Question: '''
System-> Window-7(32 bits)
Eclipse->eclipse galileo
TortoiseSVN->TortoiseSVN-1.6.16.21511-win32-svn-1.6.17
'''
When I install to my system and I restart my Eclipse it gives me error(In Image) ,What happen Actually?
But when I uninstall and restart my system Eclipse works fine...

.log file::
'''
!SESSION 2011-12-10 14:06:13.040 -----------------------------------------------
eclipse.buildId=unknown
java.version=1.6.0_24
java.vendor=Sun Microsystems Inc.
BootLoader constants: OS=win32, ARCH=x86, WS=win32, NL=en_US
Framework arguments: -product org.eclipse.epp.package.jee.product
Command-line arguments: -os win32 -ws win32 -arch x86 -product org.eclipse.epp.package.jee.product
This is a continuation of log file F:\Android projects\.metadata\.bak_0.log
Created Time: 2011-12-10 15:28:18.210
!ENTRY org.eclipse.ltk.ui.refactoring 4 10000 2011-12-10 15:28:18.211
!MESSAGE Internal Error
!STACK 1
Java Model Exception: Core Exception [code 273] Problems encountered while deleting resources.
at org.eclipse.jdt.internal.core.BatchOperation.executeOperation(BatchOperation.java:50)
at org.eclipse.jdt.internal.core.JavaModelOperation.run(JavaModelOperation.java:728)
at org.eclipse.core.internal.resources.Workspace.run(Workspace.java:1800)
at org.eclipse.jdt.core.JavaCore.run(JavaCore.java:4694)
at org.eclipse.jdt.internal.corext.refactoring.changes.DynamicValidationStateChange.perform(DynamicValidationStateChange.java:101)
at org.eclipse.ltk.core.refactoring.CompositeChange.perform(CompositeChange.java:278)
at org.eclipse.jdt.internal.corext.refactoring.changes.DynamicValidationStateChange.access$0(DynamicValidationStateChange.java:1)
at org.eclipse.jdt.internal.corext.refactoring.changes.DynamicValidationStateChange$1.run(DynamicValidationStateChange.java:98)
at org.eclipse.jdt.internal.core.BatchOperation.executeOperation(BatchOperation.java:39)
at org.eclipse.jdt.internal.core.JavaModelOperation.run(JavaModelOperation.java:728)
at org.eclipse.core.internal.resources.Workspace.run(Workspace.java:1800)
at org.eclipse.jdt.core.JavaCore.run(JavaCore.java:4694)
at org.eclipse.jdt.internal.corext.refactoring.changes.DynamicValidationStateChange.perform(DynamicValidationStateChange.java:101)
at org.eclipse.ltk.core.refactoring.CompositeChange.perform(CompositeChange.java:278)
at org.eclipse.ltk.core.refactoring.PerformChangeOperation$1.run(PerformChangeOperation.java:260)
at org.eclipse.core.internal.resources.Workspace.run(Workspace.java:1800)
at org.eclipse.ltk.core.refactoring.PerformChangeOperation.executeChange(PerformChangeOperation.java:308)
at org.eclipse.ltk.internal.ui.refactoring.UIPerformChangeOperation.executeChange(UIPerformChangeOperation.java:92)
at org.eclipse.ltk.core.refactoring.PerformChangeOperation.run(PerformChangeOperation.java:220)
at org.eclipse.core.internal.resources.Workspace.run(Workspace.java:1800)
at org.eclipse.ltk.internal.ui.refactoring.WorkbenchRunnableAdapter.run(WorkbenchRunnableAdapter.java:87)
at org.eclipse.jface.operation.ModalContext$ModalContextThread.run(ModalContext.java:121)
Contains: Could not delete '/VC California/lib'.
org.eclipse.core.internal.resources.ResourceException: Problems encountered while deleting resources.
at org.eclipse.core.internal.localstore.FileSystemResourceManager.delete(FileSystemResourceManager.java:257)
at org.eclipse.core.internal.resources.ResourceTree.internalDeleteFolder(ResourceTree.java:351)
at org.eclipse.core.internal.resources.ResourceTree.standardDeleteFolder(ResourceTree.java:793)
at org.eclipse.core.internal.resources.Resource.unprotectedDelete(Resource.java:1768)
at org.eclipse.core.internal.resources.Resource.delete(Resource.java:724)
at org.eclipse.ltk.core.refactoring.resource.DeleteResourceChange.perform(DeleteResourceChange.java:138)
at org.eclipse.ltk.core.refactoring.CompositeChange.perform(CompositeChange.java:278)
at org.eclipse.jdt.internal.corext.refactoring.changes.DynamicValidationStateChange.access$0(DynamicValidationStateChange.java:1)
at org.eclipse.jdt.internal.corext.refactoring.changes.DynamicValidationStateChange$1.run(DynamicValidationStateChange.java:98)
at org.eclipse.jdt.internal.core.BatchOperation.executeOperation(BatchOperation.java:39)
at org.eclipse.jdt.internal.core.JavaModelOperation.run(JavaModelOperation.java:728)
at org.eclipse.core.internal.resources.Workspace.run(Workspace.java:1800)
at org.eclipse.jdt.core.JavaCore.run(JavaCore.java:4694)
at org.eclipse.jdt.internal.corext.refactoring.changes.DynamicValidationStateChange.perform(DynamicValidationStateChange.java:101)
at org.eclipse.ltk.core.refactoring.CompositeChange.perform(CompositeChange.java:278)
at org.eclipse.jdt.internal.corext.refactoring.changes.DynamicValidationStateChange.access$0(DynamicValidationStateChange.java:1)
at org.eclipse.jdt.internal.corext.refactoring.changes.DynamicValidationStateChange$1.run(DynamicValidationStateChange.java:98)
at org.eclipse.jdt.internal.core.BatchOperation.executeOperation(BatchOperation.java:39)
at org.eclipse.jdt.internal.core.JavaModelOperation.run(JavaModelOperation.java:728)
at org.eclipse.core.internal.resources.Workspace.run(Workspace.java:1800)
at org.eclipse.jdt.core.JavaCore.run(JavaCore.java:4694)
at org.eclipse.jdt.internal.corext.refactoring.changes.DynamicValidationStateChange.perform(DynamicValidationStateChange.java:101)
at org.eclipse.ltk.core.refactoring.CompositeChange.perform(CompositeChange.java:278)
at org.eclipse.ltk.core.refactoring.PerformChangeOperation$1.run(PerformChangeOperation.java:260)
at org.eclipse.core.internal.resources.Workspace.run(Workspace.java:1800)
at org.eclipse.ltk.core.refactoring.PerformChangeOperation.executeChange(PerformChangeOperation.java:308)
at org.eclipse.ltk.internal.ui.refactoring.UIPerformChangeOperation.executeChange(UIPerformChangeOperation.java:92)
at org.eclipse.ltk.core.refactoring.PerformChangeOperation.run(PerformChangeOperation.java:220)
at org.eclipse.core.internal.resources.Workspace.run(Workspace.java:1800)
at org.eclipse.ltk.internal.ui.refactoring.WorkbenchRunnableAdapter.run(WorkbenchRunnableAdapter.java:87)
at org.eclipse.jface.operation.ModalContext$ModalContextThread.run(ModalContext.java:121)
Contains: Problems encountered while deleting files.
Contains: Could not delete: F:\Android projects\VC California\libdmarvel-android-sdk-core.jar.
Contains: Could not delete: F:\Android projects\VC California\lib.
Caused by: org.eclipse.core.internal.resources.ResourceException: Problems encountered while deleting resources.
at org.eclipse.core.internal.resources.Resource.delete(Resource.java:737)
at org.eclipse.ltk.core.refactoring.resource.DeleteResourceChange.perform(DeleteResourceChange.java:138)
at org.eclipse.ltk.core.refactoring.CompositeChange.perform(CompositeChange.java:278)
at org.eclipse.jdt.internal.corext.refactoring.changes.DynamicValidationStateChange.access$0(DynamicValidationStateChange.java:1)
at org.eclipse.jdt.internal.corext.refactoring.changes.DynamicValidationStateChange$1.run(DynamicValidationStateChange.java:98)
at org.eclipse.jdt.internal.core.BatchOperation.executeOperation(BatchOperation.java:39)
at org.eclipse.jdt.internal.core.JavaModelOperation.run(JavaModelOperation.java:728)
at org.eclipse.core.internal.resources.Workspace.run(Workspace.java:1800)
at org.eclipse.jdt.core.JavaCore.run(JavaCore.java:4694)
at org.eclipse.jdt.internal.corext.refactoring.changes.DynamicValidationStateChange.perform(DynamicValidationStateChange.java:101)
at org.eclipse.ltk.core.refactoring.CompositeChange.perform(CompositeChange.java:278)
at org.eclipse.jdt.internal.corext.refactoring.changes.DynamicValidationStateChange.access$0(DynamicValidationStateChange.java:1)
at org.eclipse.jdt.internal.corext.refactoring.changes.DynamicValidationStateChange$1.run(DynamicValidationStateChange.java:98)
at org.eclipse.jdt.internal.core.BatchOperation.executeOperation(BatchOperation.java:39)
at org.eclipse.jdt.internal.core.JavaModelOperation.run(JavaModelOperation.java:728)
at org.eclipse.core.internal.resources.Workspace.run(Workspace.java:1800)
at org.eclipse.jdt.core.JavaCore.run(JavaCore.java:4694)
at org.eclipse.jdt.internal.corext.refactoring.changes.DynamicValidationStateChange.perform(DynamicValidationStateChange.java:101)
at org.eclipse.ltk.core.refactoring.CompositeChange.perform(CompositeChange.java:278)
at org.eclipse.ltk.core.refactoring.PerformChangeOperation$1.run(PerformChangeOperation.java:260)
at org.eclipse.core.internal.resources.Workspace.run(Workspace.java:1800)
at org.eclipse.ltk.core.refactoring.PerformChangeOperation.executeChange(PerformChangeOperation.java:308)
at org.eclipse.ltk.internal.ui.refactoring.UIPerformChangeOperation.executeChange(UIPerformChangeOperation.java:92)
at org.eclipse.ltk.core.refactoring.PerformChangeOperation.run(PerformChangeOperation.java:220)
at org.eclipse.core.internal.resources.Workspace.run(Workspace.java:1800)
at org.eclipse.ltk.internal.ui.refactoring.WorkbenchRunnableAdapter.run(WorkbenchRunnableAdapter.java:87)
at org.eclipse.jface.operation.ModalContext$ModalContextThread.run(ModalContext.java:121)
Contains: Could not delete '/VC California/lib'.
org.eclipse.core.internal.resources.ResourceException: Problems encountered while deleting resources.
'''
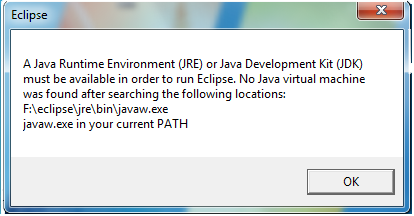
Answer: TortoiseSVN has nothing to do with your eclipse installation. However, by using a plugin like Subversive or Subclipse in Eclipse, there may be shared configuration for both. If you have a problem like that (JDK or JRE error message), try to do the following:
1. Create for the start of eclipse a shortcut or batch file.
2. Include in the shortcut the following information: -data: location of the workspace -vm: location of your Java exe
So a possible shortcut could look:
'''
eclipse.exe -data my-workspace -vm c:\jdk6in\javaw.exe
'''
This Java version will then used as a default VM in your workspace, if you don't define another. Have a look at the preferences in Eclipse under 'Java > Installed JREs'. There you are able to configure more that one JDK, and say which one should be the default one.